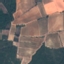
Label: PermanentCrop